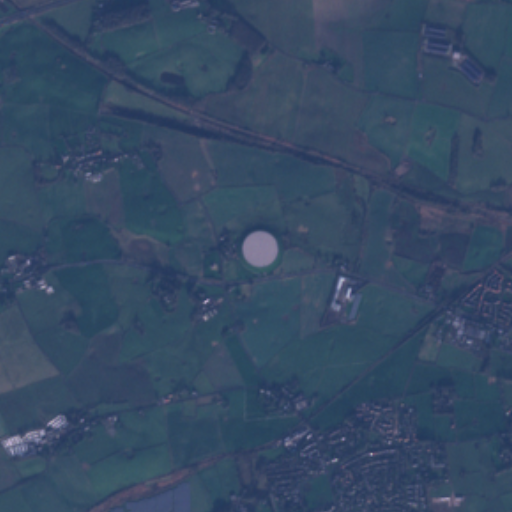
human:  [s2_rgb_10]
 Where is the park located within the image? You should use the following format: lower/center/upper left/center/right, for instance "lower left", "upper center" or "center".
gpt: The park is located in the lower center of the image.
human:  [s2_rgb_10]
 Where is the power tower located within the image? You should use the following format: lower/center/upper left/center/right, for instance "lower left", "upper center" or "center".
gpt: The power tower is located in the lower left of the image.
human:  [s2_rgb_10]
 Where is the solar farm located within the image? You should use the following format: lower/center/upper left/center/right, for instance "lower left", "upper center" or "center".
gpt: The solar farm is located in the lower left of the image.
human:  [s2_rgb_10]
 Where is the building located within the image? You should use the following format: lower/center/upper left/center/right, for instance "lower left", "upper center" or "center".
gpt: There is no building in the image.